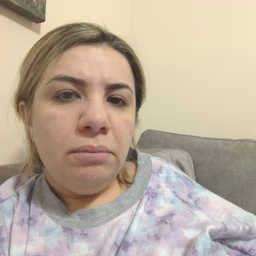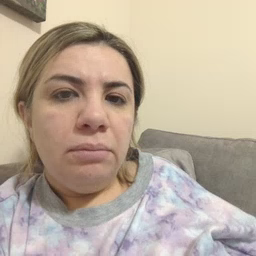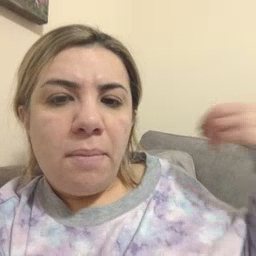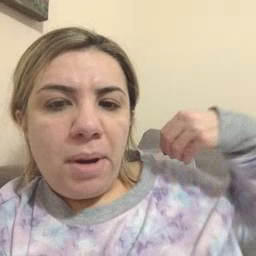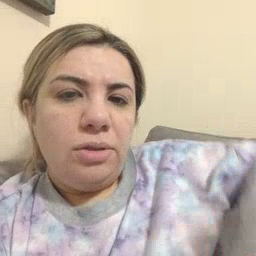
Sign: jacket